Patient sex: M
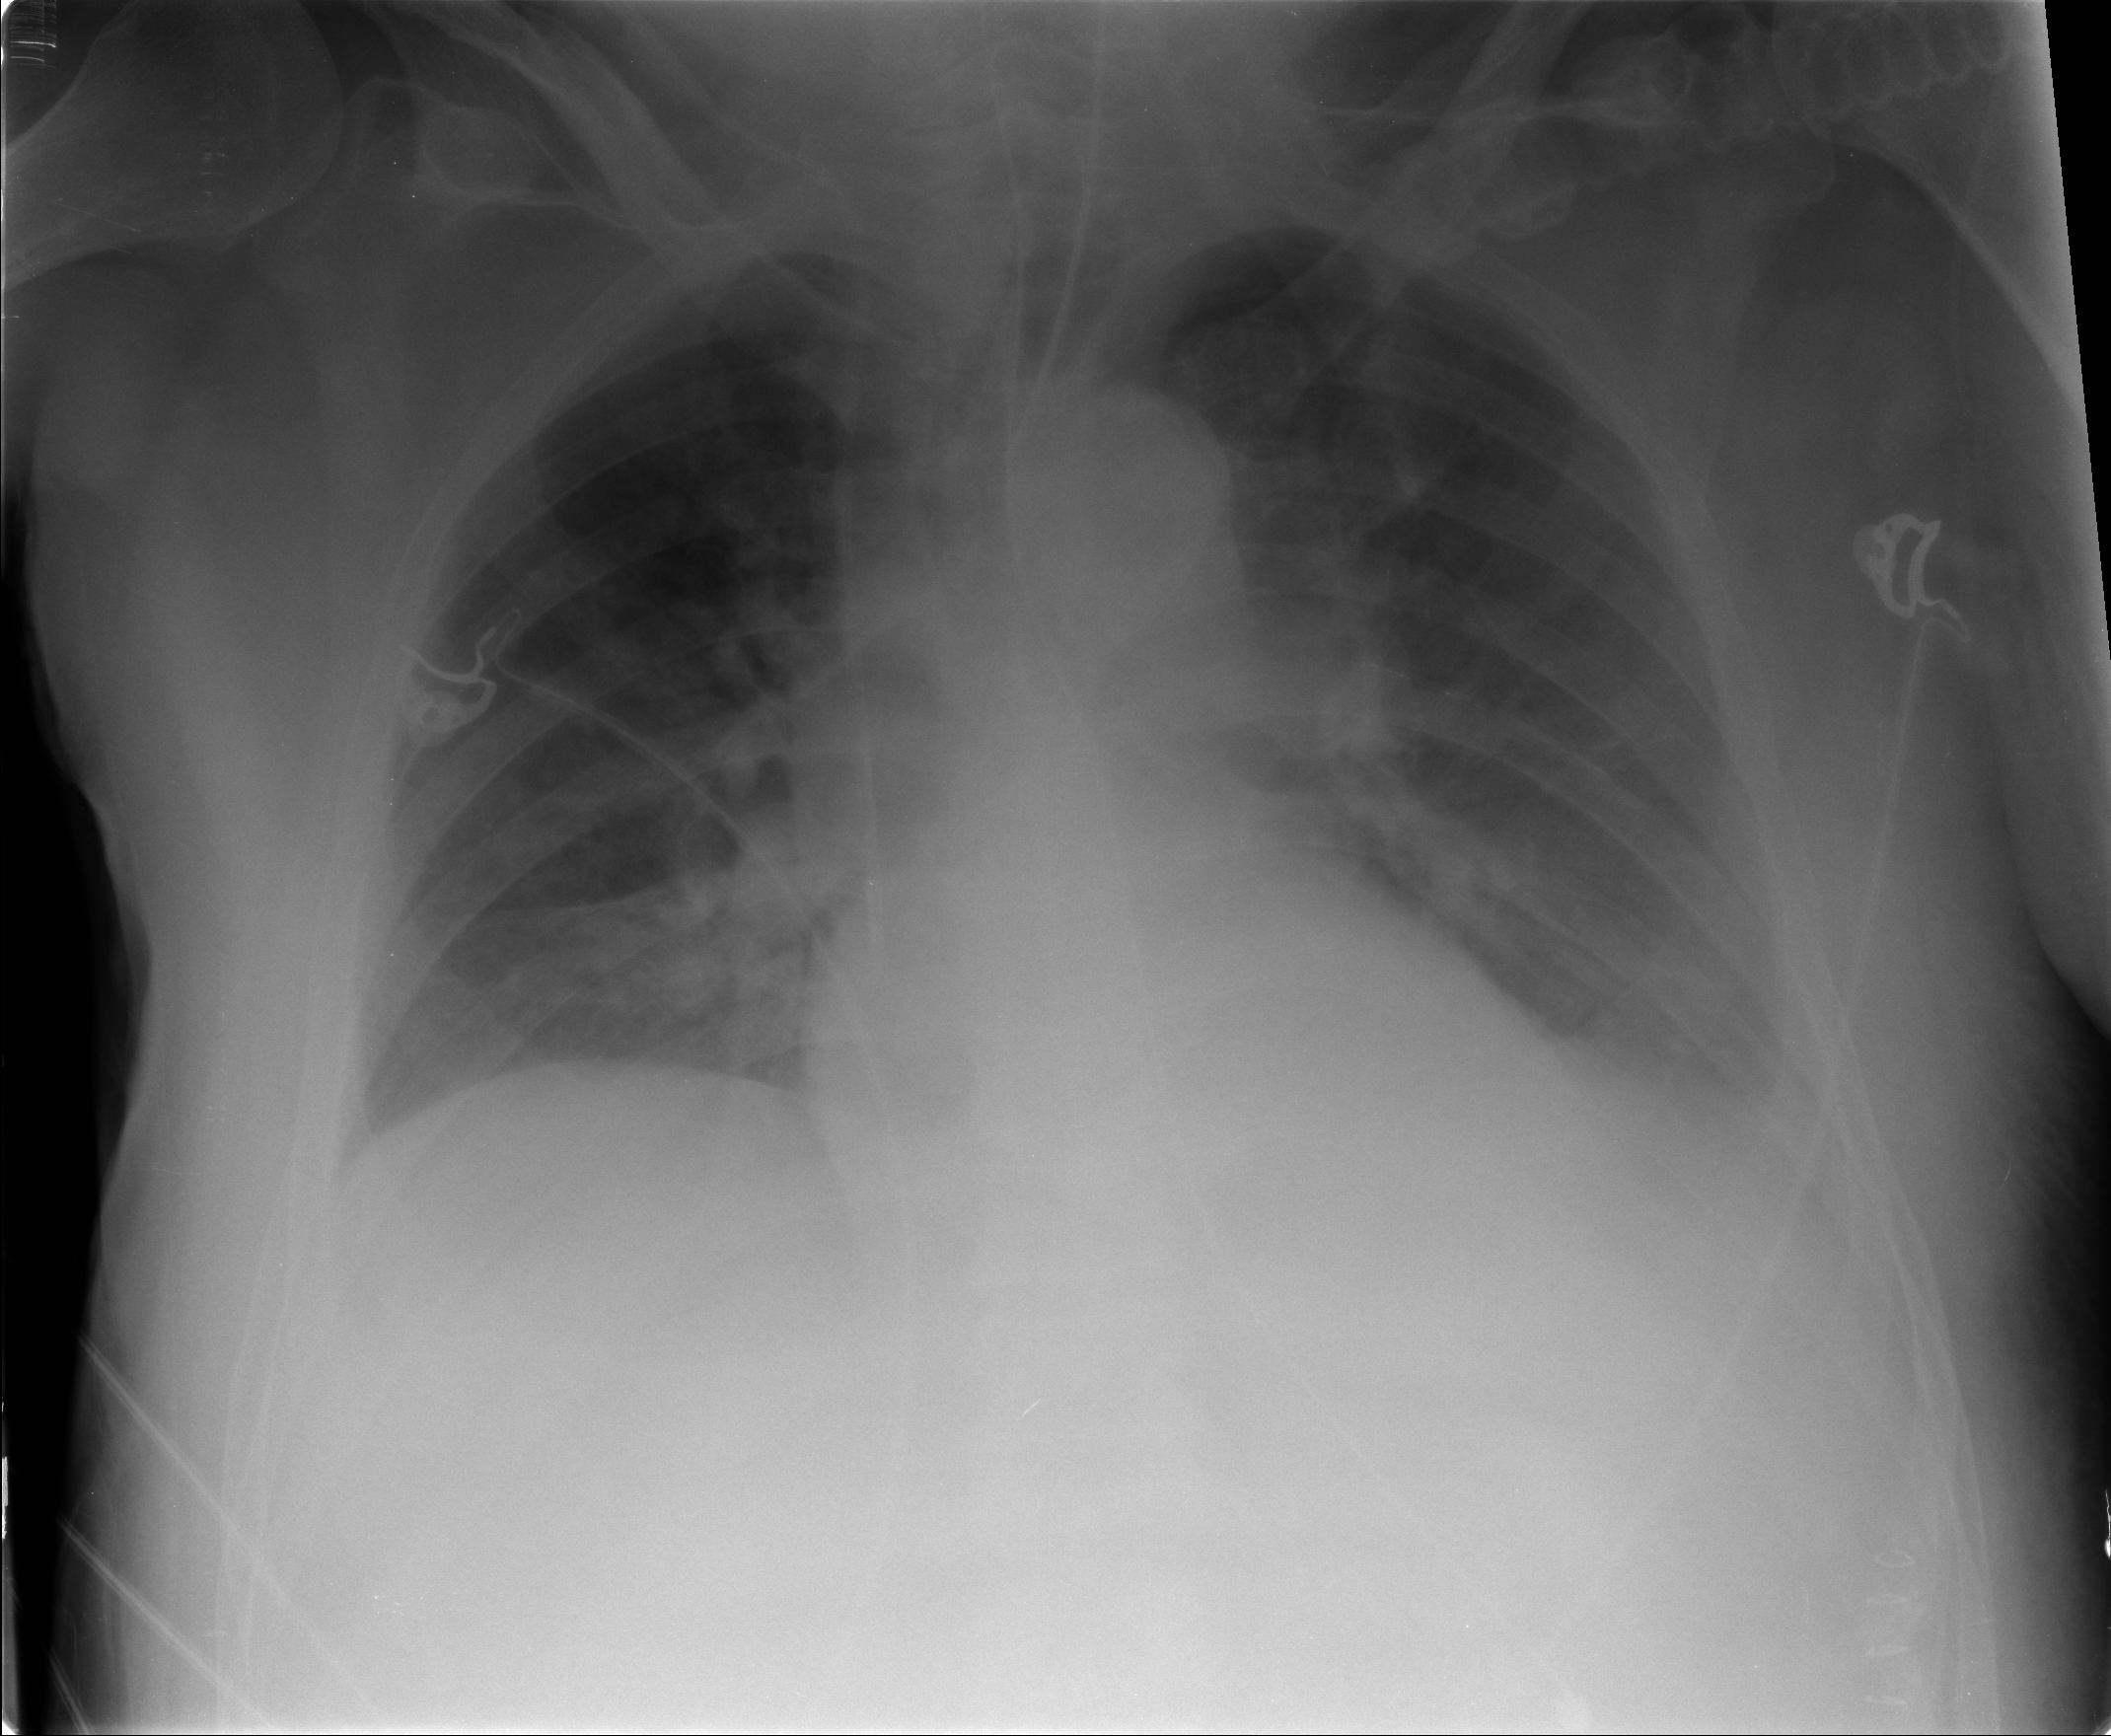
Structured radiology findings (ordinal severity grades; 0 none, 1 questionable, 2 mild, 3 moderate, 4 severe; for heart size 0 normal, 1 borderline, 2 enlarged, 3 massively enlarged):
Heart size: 1
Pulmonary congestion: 2
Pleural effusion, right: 0
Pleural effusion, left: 2
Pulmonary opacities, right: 1
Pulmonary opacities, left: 1
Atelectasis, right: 2
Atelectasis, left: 2